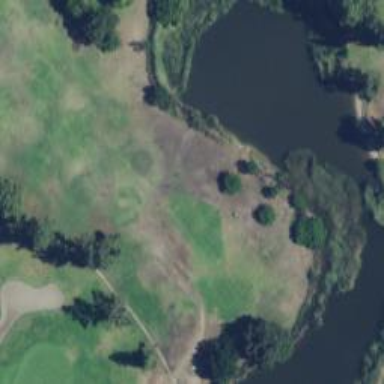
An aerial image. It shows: Water hazard on golf course. The hazard is natural water feature.